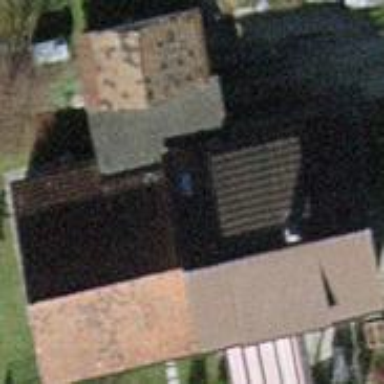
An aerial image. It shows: Detached building with gabled roof.